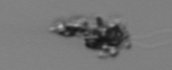
Label: detritus